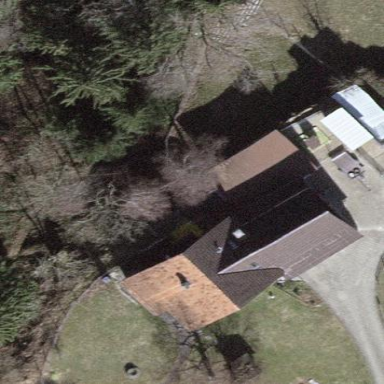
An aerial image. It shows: Shed building.